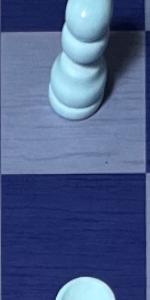
Label: Empty